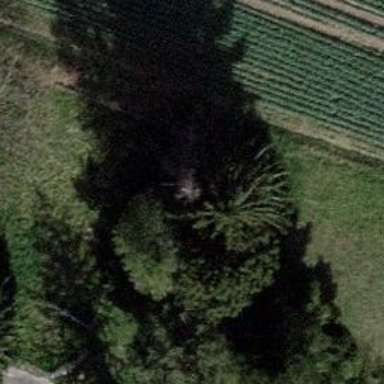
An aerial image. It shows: Evergreen tree with needle-leaved leaves.